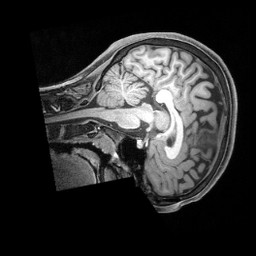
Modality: T1w
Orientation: sagittal
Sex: female
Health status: ill
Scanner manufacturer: siemens
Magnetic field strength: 3 T
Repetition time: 2.4 s
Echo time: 0.00201 s